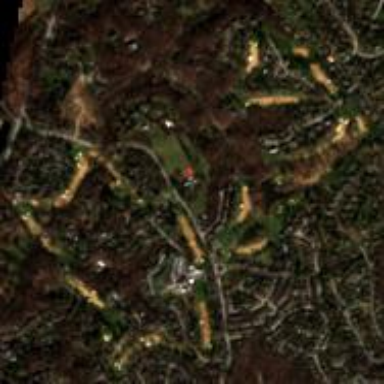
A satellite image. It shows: Golf course surrounded by greenery.